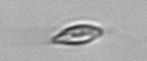
Label: Chrysochromulina